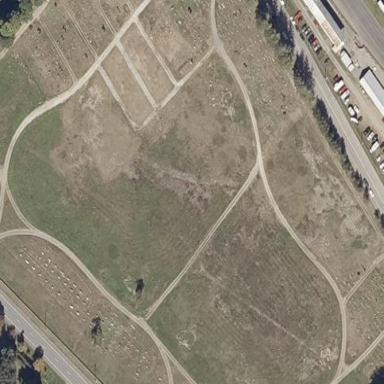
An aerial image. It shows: Cemetery.